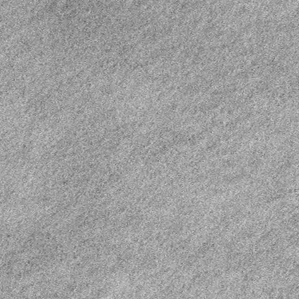
Label: frost